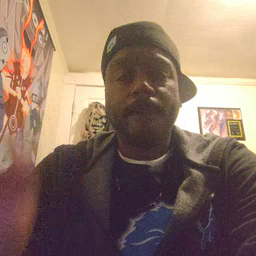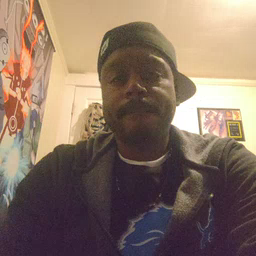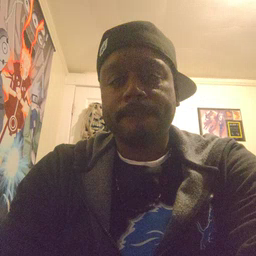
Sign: ear